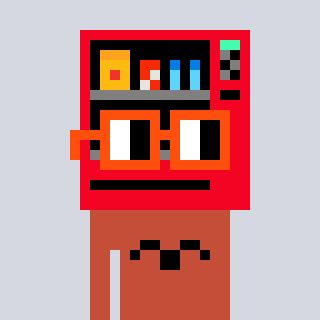
a pixel art character with square orange glasses, a vending machine-shaped head and a rust-colored body on a cool background